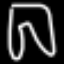
Label: pants